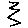
Label: zigzag